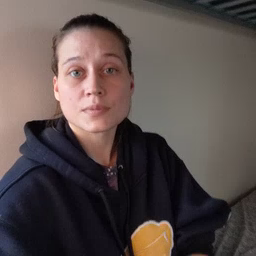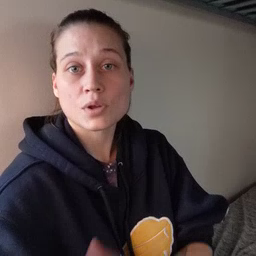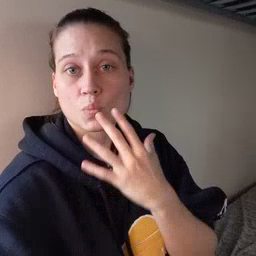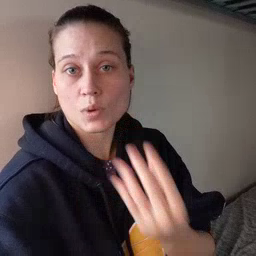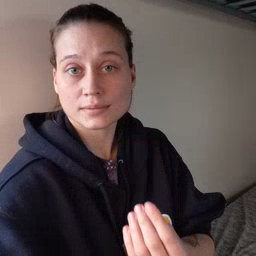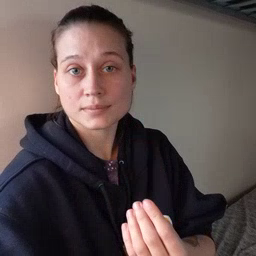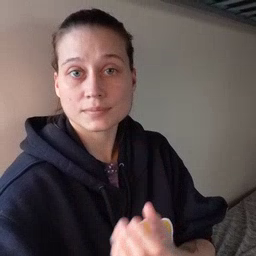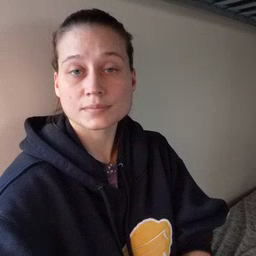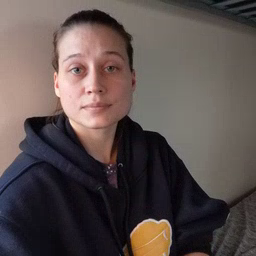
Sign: wet